Question: I want to display some data using 'QtCharts'. When I set my data then nothing is displayed. I think the problem is with the 'setRange' method.
'''
#ifndef CHART_H
#define CHART_H
#include <QChart>
#include <QTimer>
#include <QAbstractAxis>
#include <QSplineSeries>
#include <QValueAxis>
#include <QDebug>
QT_CHARTS_BEGIN_NAMESPACE
class QSplineSeries;
class QValueAxis;
QT_CHARTS_END_NAMESPACE
QT_CHARTS_USE_NAMESPACE
class Chart: public QChart
{
Q_OBJECT
public:
Chart(QGraphicsItem *parent = 0, Qt::WindowFlags wFlags = 0);
virtual ~Chart();
public slots:
void handleTimeout();
private:
QTimer m_timer;
QSplineSeries *m_series;
QStringList m_titles;
QValueAxis *m_axisX;
QValueAxis *m_axisY;
qreal m_step;
qreal m_x;
qreal m_y;
QList<double> testList;
};
#endif /* CHART_H */
'''
'''
#include "chart.h"
Chart::Chart(QGraphicsItem *parent, Qt::WindowFlags wFlags):
QChart(QChart::ChartTypeCartesian, parent, wFlags),
m_series(0),
m_step(0),
m_x(1),
m_y(1)
{
m_axisX = new QValueAxis(this);
m_axisX->setLabelsVisible(false);
m_axisY = new QValueAxis(this);
m_axisY->setLabelsVisible(false);
connect(&m_timer, &QTimer::timeout, this, &Chart::handleTimeout);
m_timer.setInterval(1000);
m_series = new QSplineSeries(this);
QPen green(Qt::green);
green.setWidth(3);
m_series->setPen(green);
m_series->append(m_x, m_y);
legend()->hide();
addSeries(m_series);
setAxisX(m_axisX, m_series);
setAxisY(m_axisY, m_series);
m_axisX->setTickCount(5);
testList << 93.8436 << 777.797 << 2507.78 << 5999.44 << 6806.54 << 7481.16
<< 8008.5 << 8093.8 << 8161.83 << 8216.99
<< 8280.46 << 8328.4 << 8394.55 << 8469.84
<< 8500.65 << 8558.16 << 8660.9 << 8638.87
<< 8726.47 << 8715.25 << 8804.48 << 8793.86
<< 8839.42 << 8875.75 << 8938.24 << 8977.09
<< 9020.27 << 9046.7 << 9092.04 << 9121.58
<< 9155.36 << 9199.46;
axisX()->setRange(0, 100);
axisY()->setRange(-1, 100);
m_timer.start();
}
void Chart::handleTimeout()
{
qreal x = plotArea().width() / m_axisX->tickCount();
qreal y = (m_axisX->max() - m_axisX->min()) / m_axisX->tickCount();
m_x += y;
if (!testList.isEmpty()) {
m_y = testList.first();
testList.takeFirst();
}
qDebug() << "m_x: " << m_x << " " << "m_y: " << m_y;
m_series->append(m_x, m_y);
scroll(x, 0);
}
Chart::~Chart()
{
}
'''
'''
#include "chart.h"
#include <QChartView>
#include <QApplication>
#include <QWidget>
#include <QHBoxLayout>
QT_CHARTS_USE_NAMESPACE
int main(int argc, char *argv[])
{
QApplication a(argc, argv);
QWidget window;
Chart *chart = new Chart;
//chart->setTitle("Dynamic spline chart");
chart->setAnimationOptions(QChart::AllAnimations);
QChartView chartView(chart);
chartView.setRenderHint(QPainter::Antialiasing);
chartView.resize(window.size());
QHBoxLayout *layout = new QHBoxLayout();
layout->addWidget(&chartView);
window.setLayout(layout);
window.setMinimumSize(810, 400);
window.show();
return a.exec();
}
'''
Any ideas how to fix it? Thanks.
I have fixed the issue. Now it works well, but I need to set the axis rect background color.

Any ideas how to set the axis background color? Thanks.
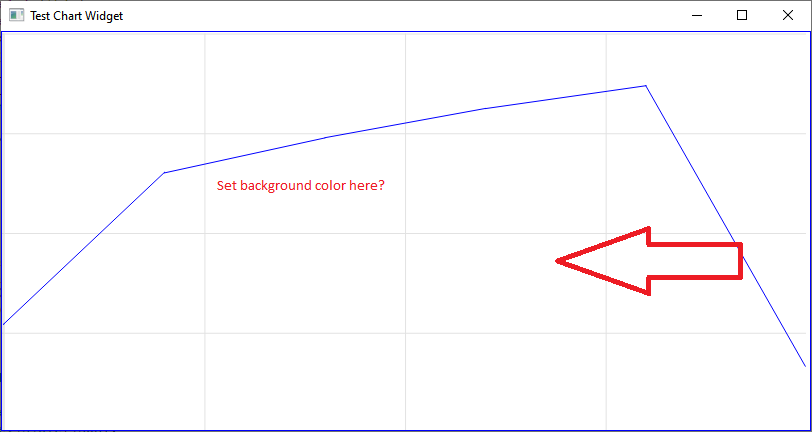
Answer: I have fixed the issue by using 'QtNetworkMonitor' example from <URL>. The issue is resolved.